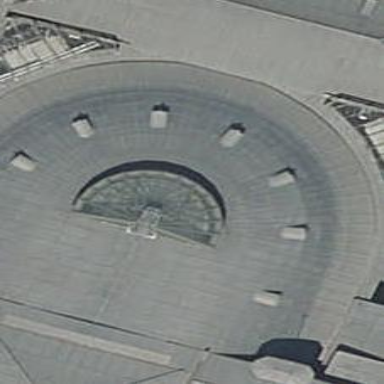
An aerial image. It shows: Dome-shaped metal sheet roof.